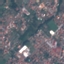
Label: Residential